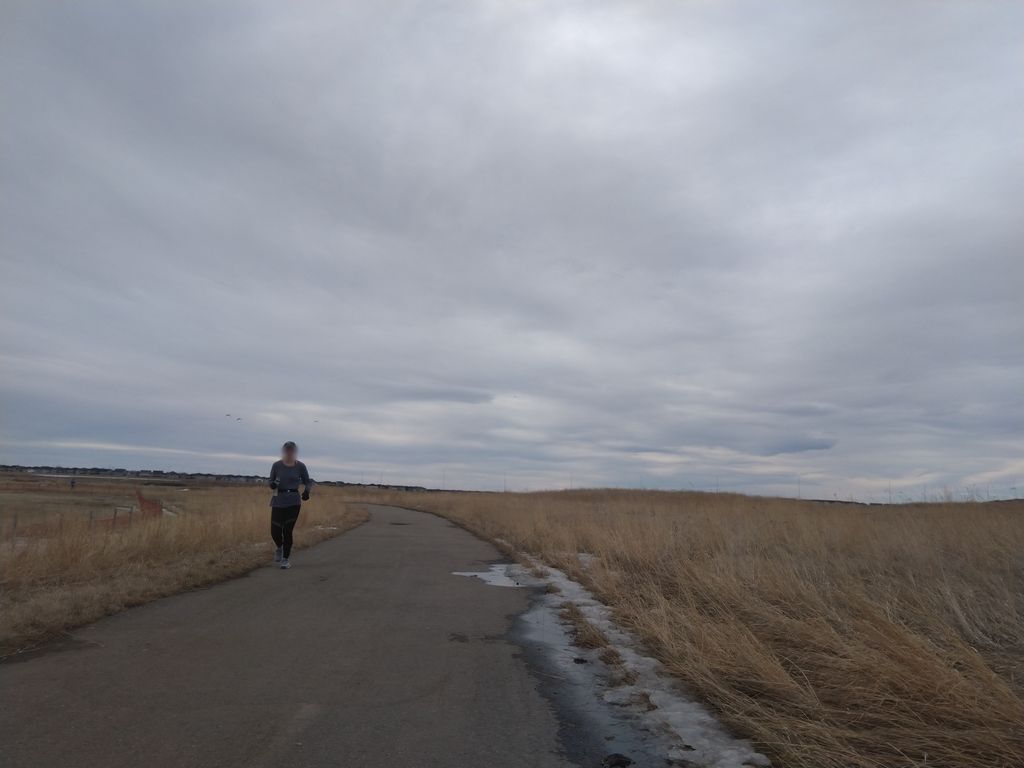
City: calgary